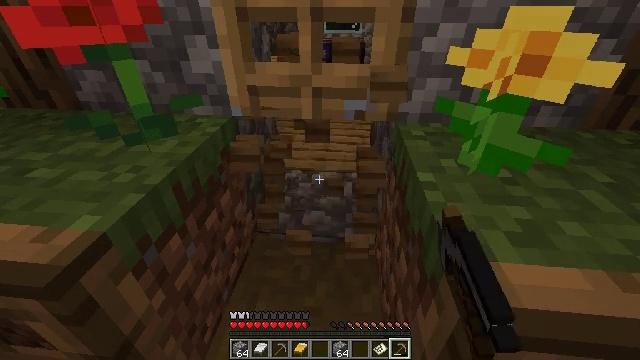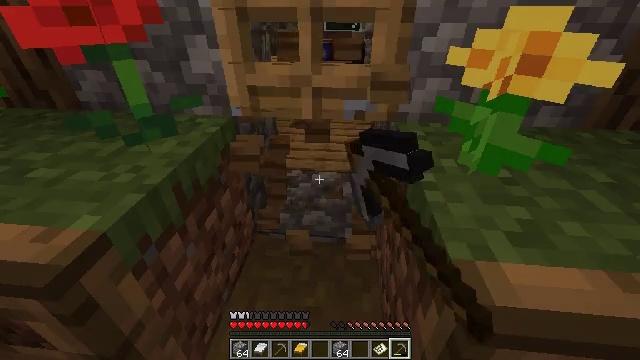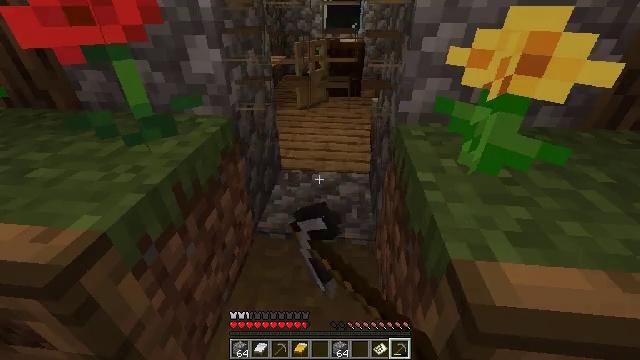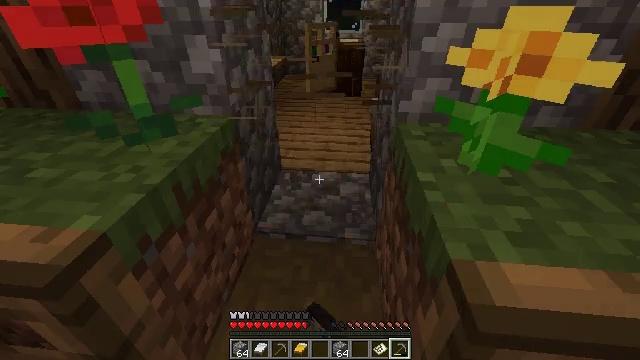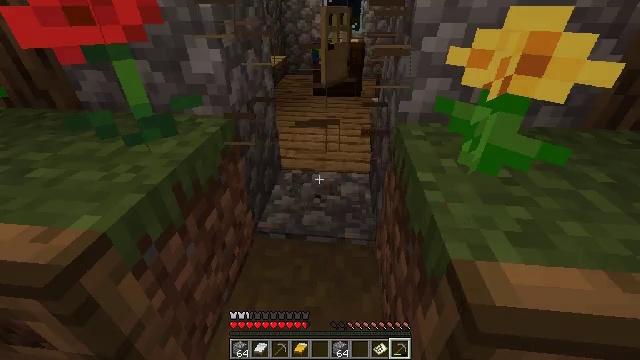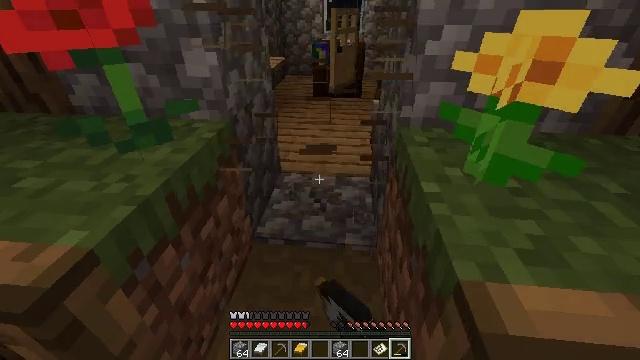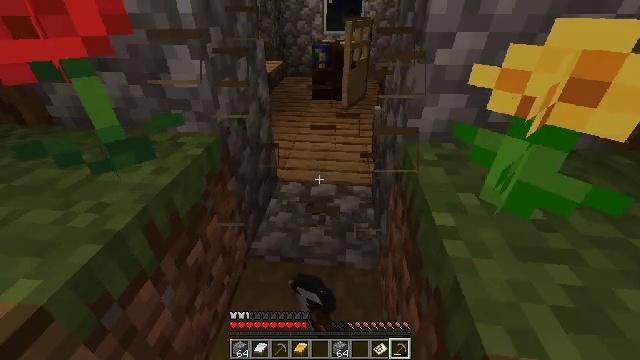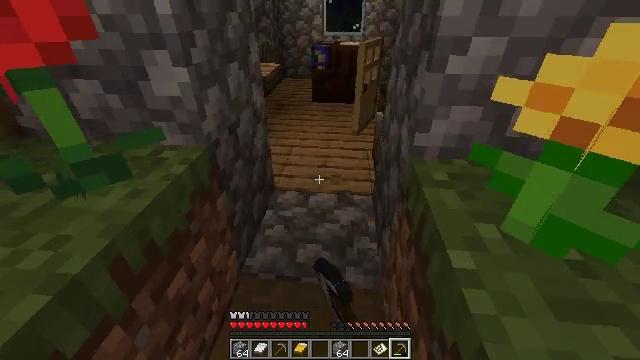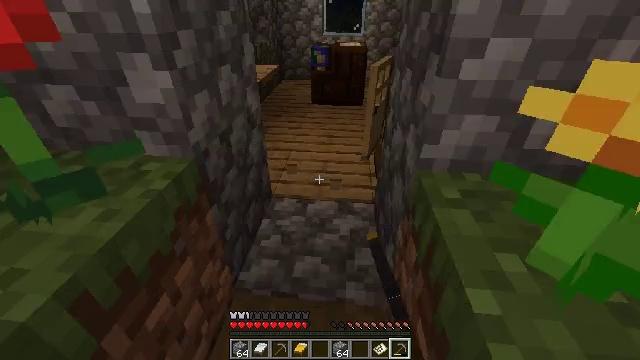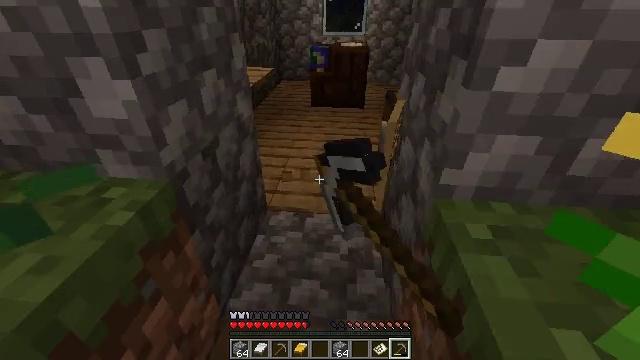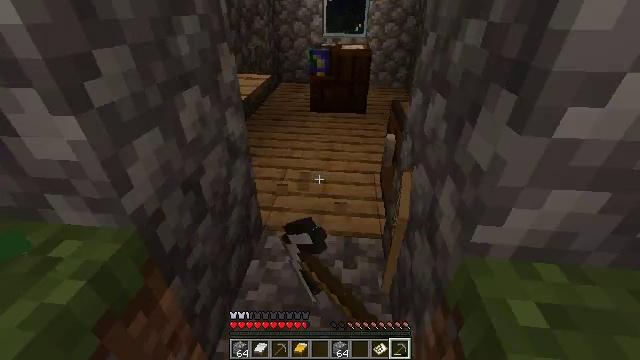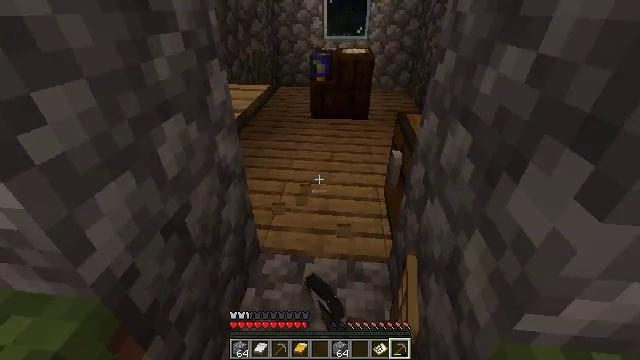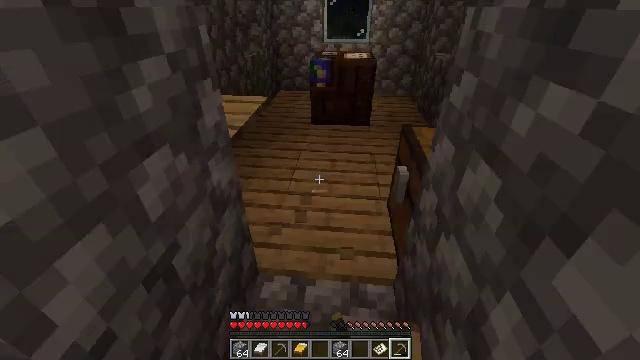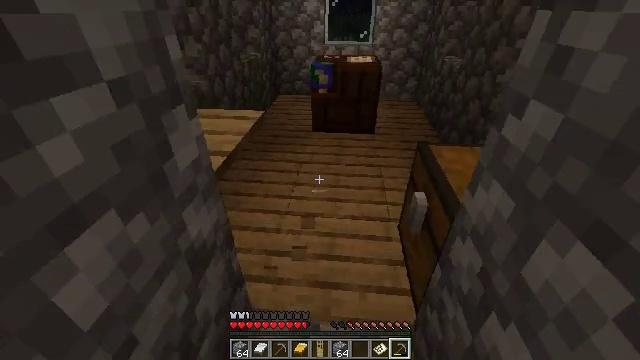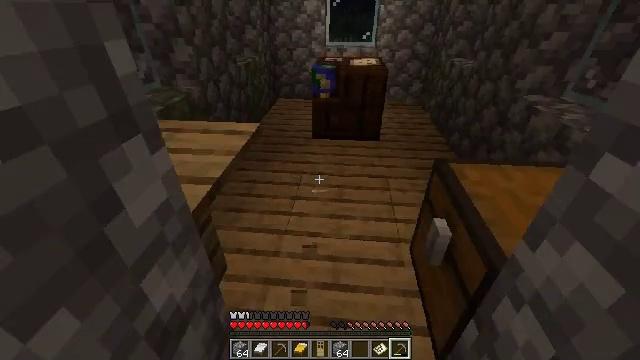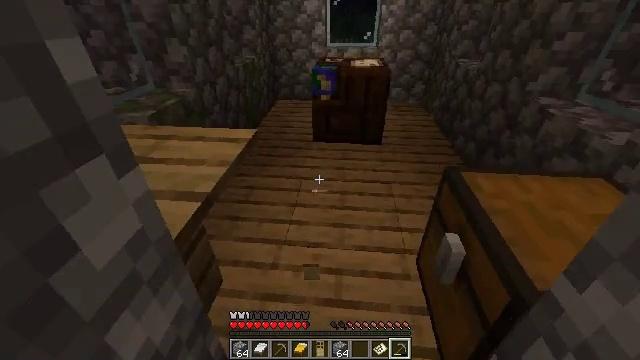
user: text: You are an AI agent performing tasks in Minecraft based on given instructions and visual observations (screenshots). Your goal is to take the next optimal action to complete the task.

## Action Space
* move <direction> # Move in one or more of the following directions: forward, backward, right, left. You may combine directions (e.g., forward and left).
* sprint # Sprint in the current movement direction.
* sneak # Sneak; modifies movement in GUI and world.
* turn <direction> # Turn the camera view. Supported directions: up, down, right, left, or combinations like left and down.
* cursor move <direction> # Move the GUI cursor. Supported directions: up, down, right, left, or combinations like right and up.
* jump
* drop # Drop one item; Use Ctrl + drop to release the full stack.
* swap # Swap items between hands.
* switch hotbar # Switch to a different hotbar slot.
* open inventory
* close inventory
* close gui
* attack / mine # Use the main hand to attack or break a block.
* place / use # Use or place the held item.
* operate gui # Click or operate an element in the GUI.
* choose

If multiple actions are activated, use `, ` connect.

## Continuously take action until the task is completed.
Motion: motion action
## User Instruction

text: Mine the oak pressure plate.
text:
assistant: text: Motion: attack / mine
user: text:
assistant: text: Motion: attack / mine
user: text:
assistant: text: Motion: attack / mine
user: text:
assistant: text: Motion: attack / mine
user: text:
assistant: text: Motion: move forward, attack / mine
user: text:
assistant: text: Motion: move forward, attack / mine
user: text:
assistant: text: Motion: move forward, attack / mine
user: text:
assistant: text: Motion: move forward, attack / mine
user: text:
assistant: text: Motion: move forward, attack / mine
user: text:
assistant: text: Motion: move forward, attack / mine
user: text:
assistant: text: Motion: move forward
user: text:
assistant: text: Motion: move forward
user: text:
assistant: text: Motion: move forward
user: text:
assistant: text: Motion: move forward
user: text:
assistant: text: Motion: move forward
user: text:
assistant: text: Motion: move forward
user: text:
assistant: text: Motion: move forward
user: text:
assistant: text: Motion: no_op
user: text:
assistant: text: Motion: no_op
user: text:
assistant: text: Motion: no_op
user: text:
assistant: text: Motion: no_op
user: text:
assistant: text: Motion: turn right
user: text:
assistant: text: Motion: turn right
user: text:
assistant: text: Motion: turn right and down
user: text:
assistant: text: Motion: turn right
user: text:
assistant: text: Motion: no_op
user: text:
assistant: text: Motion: use / place
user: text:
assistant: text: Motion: use / place
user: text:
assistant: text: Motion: use / place
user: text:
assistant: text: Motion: use / place